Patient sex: M
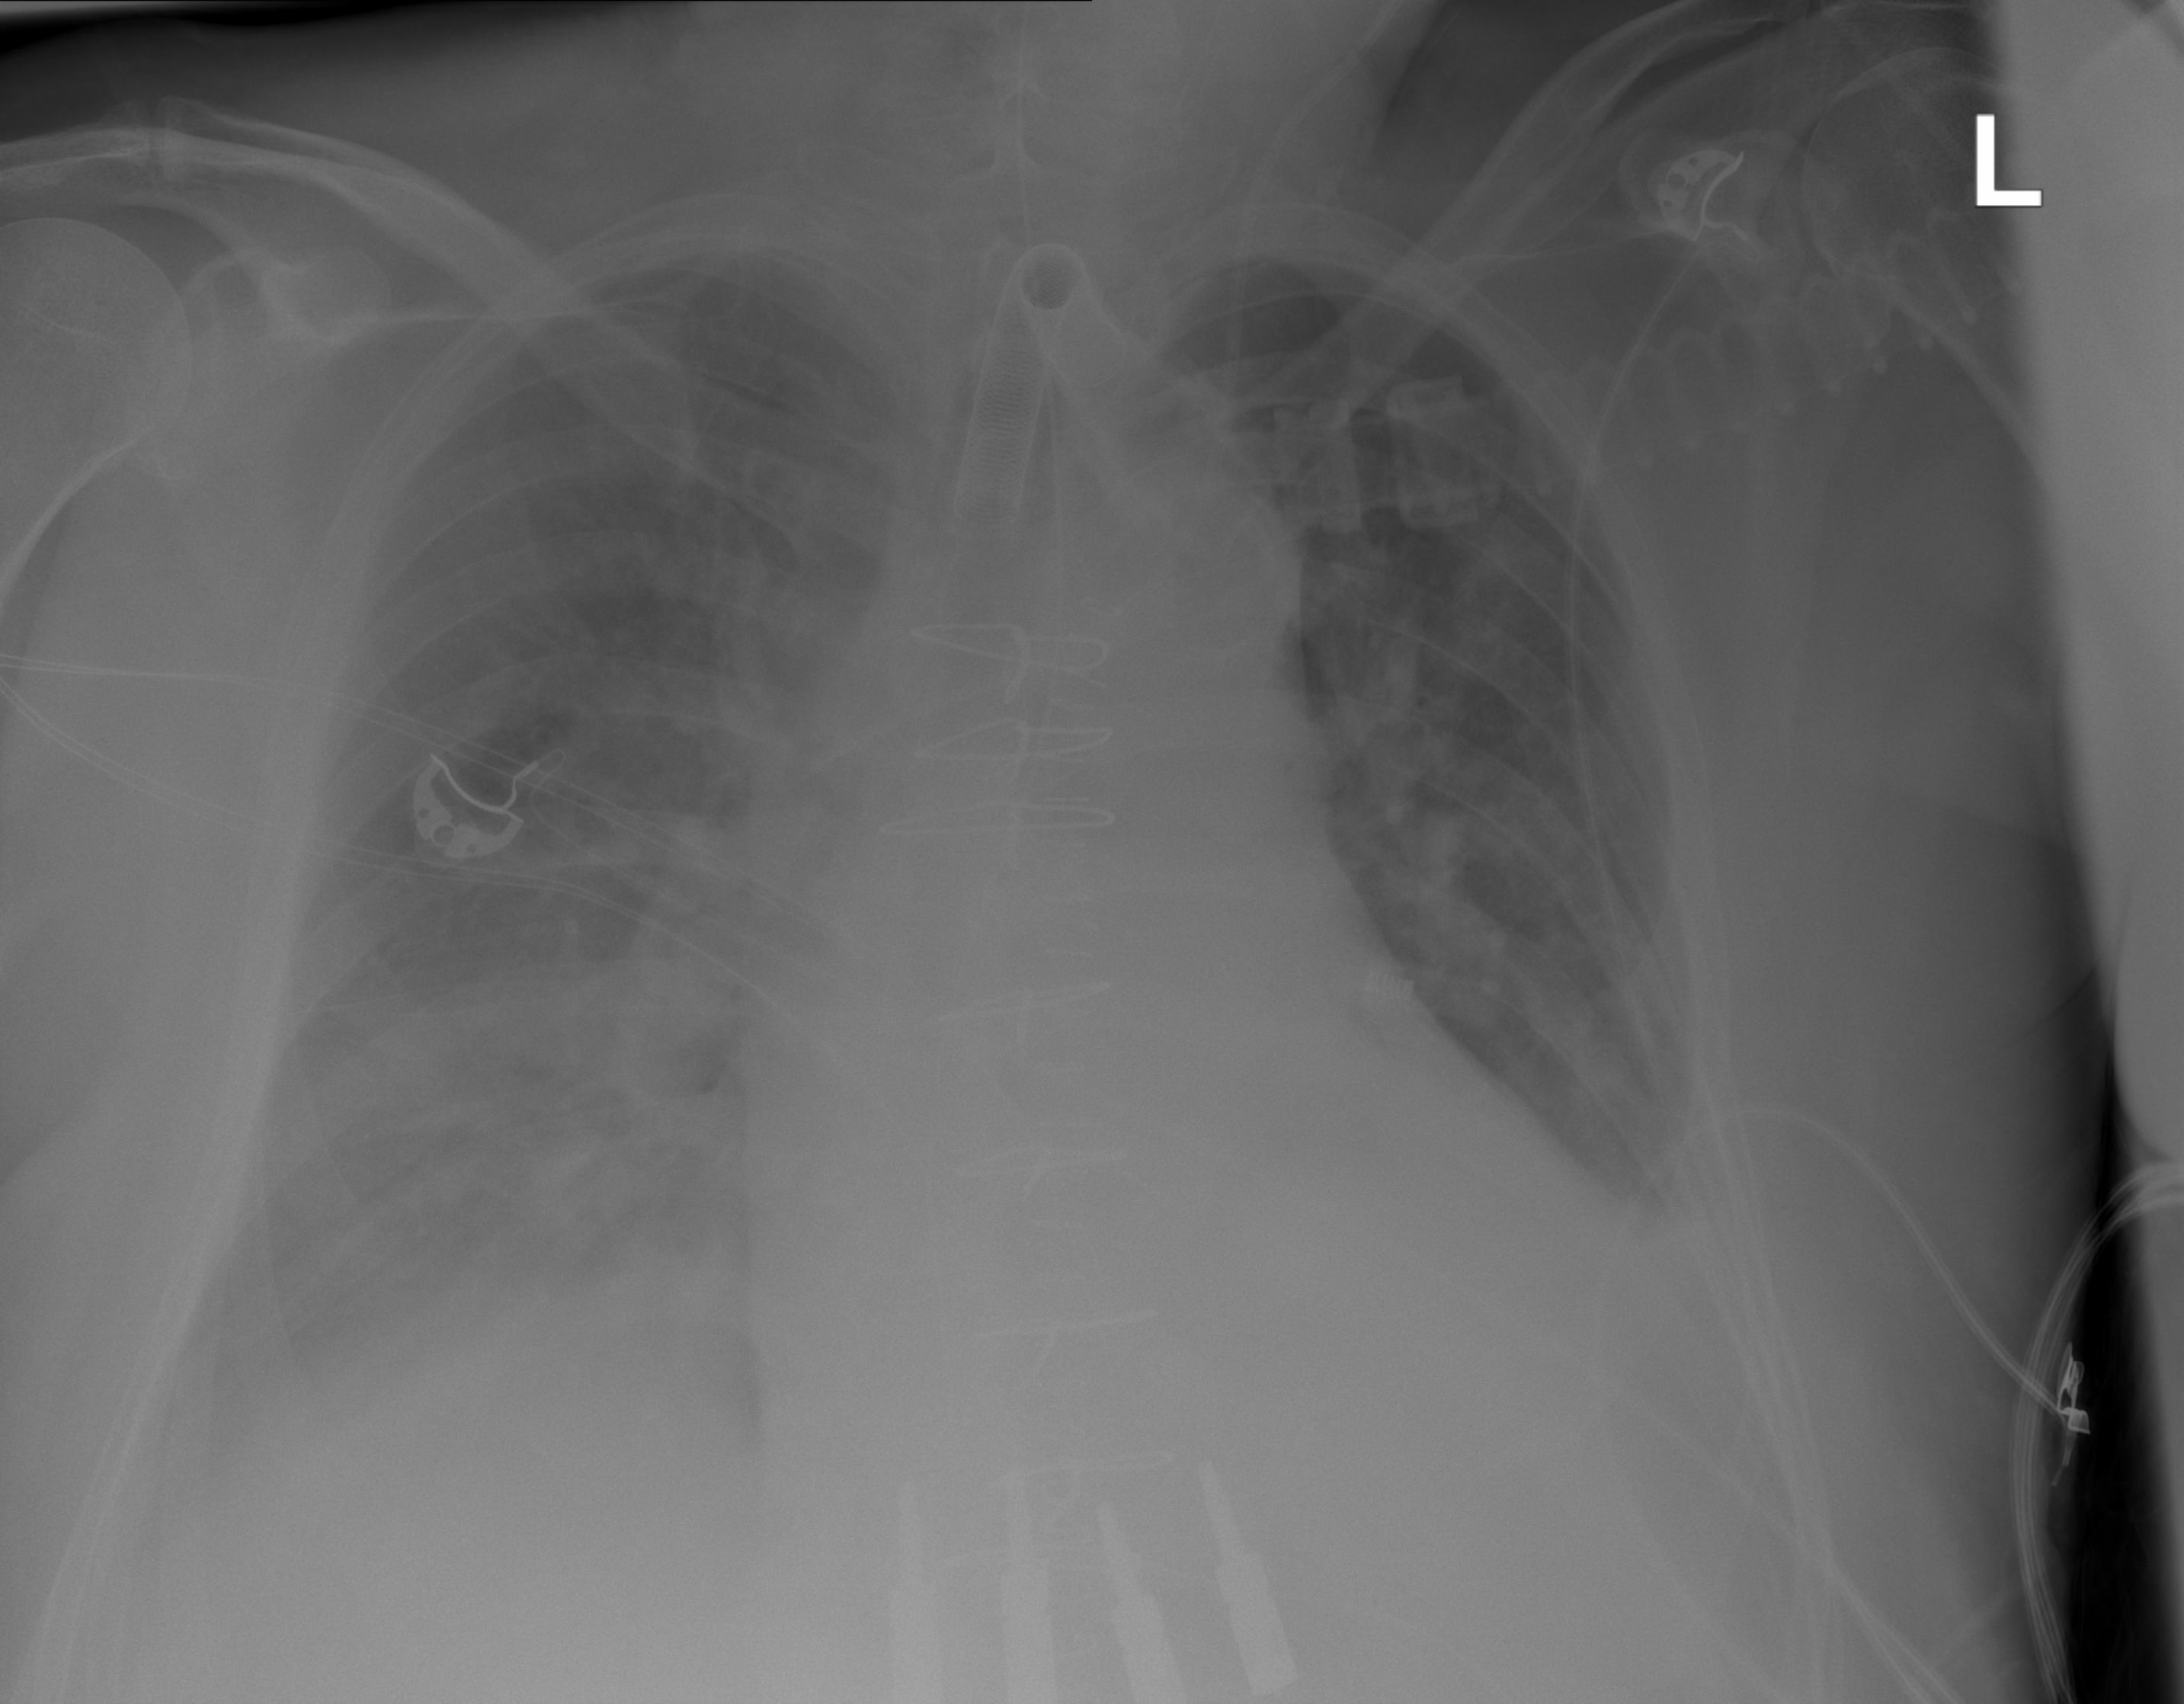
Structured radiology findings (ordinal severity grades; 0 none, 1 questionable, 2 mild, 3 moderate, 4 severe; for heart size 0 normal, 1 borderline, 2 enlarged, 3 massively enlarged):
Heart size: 2
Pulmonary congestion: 2
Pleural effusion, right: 3
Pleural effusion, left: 2
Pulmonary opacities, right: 2
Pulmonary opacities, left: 0
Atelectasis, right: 3
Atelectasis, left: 0